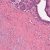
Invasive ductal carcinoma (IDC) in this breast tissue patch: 0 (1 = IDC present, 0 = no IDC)